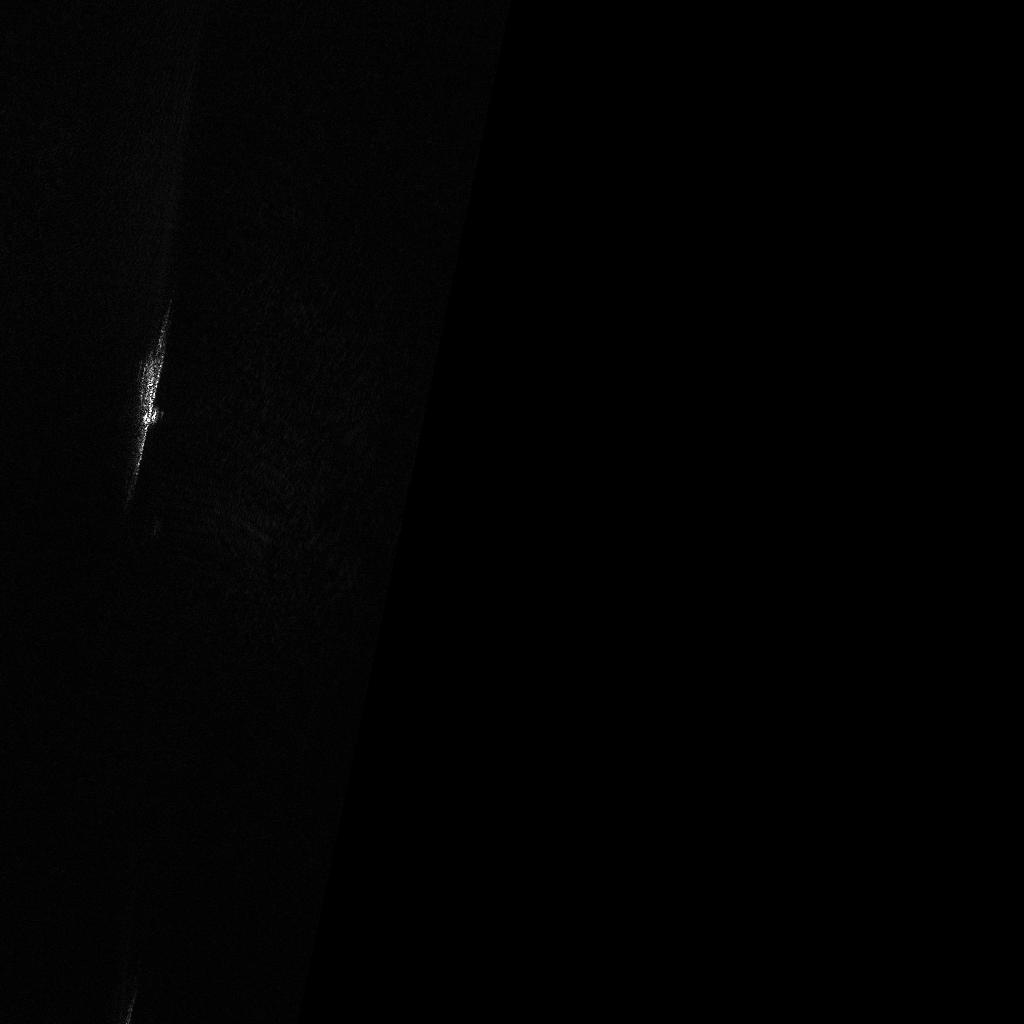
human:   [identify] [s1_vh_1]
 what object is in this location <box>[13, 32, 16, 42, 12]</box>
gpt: <ref>1 small cell-container at the left</ref>